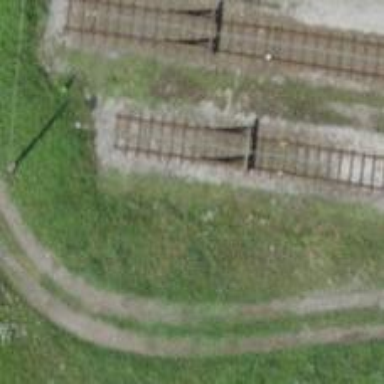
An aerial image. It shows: Disused railway yard.